Question: I am developing an accessible app. For this purpose it is important that all elements of the interface can obtain the focus correctly, so that they can be read by Talckback.
I build a 'PreferenceActivity' with a 'ListView' inside, like in this question <URL>
It works perfect in touch mode, but when I try to access to the 'ListView' with the Talckback activated (It's like I try to get Focused the 'ListView'), It doesn't work like I expected. I want the children of the list get the focus, not the entire list gets the focus.

I have an additional problem, the two 'ListViews' inside my 'PreferenceActivity' has scroll, and the scroll is not working right. Can I make the 'ListView' no scrollable?
Thanks
Code:
ListPreferences.java (Custom ListView)
'''
import com.battleship.R;
import android.content.Context;
import android.content.SharedPreferences;
import android.preference.Preference;
import android.util.AttributeSet;
import android.util.Log;
import android.view.LayoutInflater;
import android.view.View;
import android.view.ViewGroup;
import android.view.ViewGroup.OnHierarchyChangeListener;
import android.widget.ArrayAdapter;
import android.widget.LinearLayout;
import android.widget.ListView;
import android.widget.RadioButton;
import android.widget.RadioGroup;
import android.widget.RadioGroup.OnCheckedChangeListener;
import android.widget.Toast;
public class ListPreferences extends Preference implements
OnCheckedChangeListener, OnHierarchyChangeListener {
private ListView listView;
private View thisView;
private int listHeight = 0;
public ListPreferences(Context context) {
super(context);
}
public ListPreferences(Context context, AttributeSet attrs) {
super(context, attrs);
}
public ListPreferences(Context context, AttributeSet attrs, int defStyle) {
super(context, attrs, defStyle);
}
@Override
protected void onClick() {
super.onClick();
Toast t = Toast.makeText(getContext(), "HOLA!", 3);
t.show();
}
@Override
protected View onCreateView(ViewGroup parent) {
this.setLayoutResource(R.layout.listview_preference_layout);
thisView = super.onCreateView(parent);
listView = (ListView) thisView.findViewById(android.R.id.list);
listView.setOnHierarchyChangeListener(this);
String[] contentString = new String[3];
if (getKey().equals("theme")) {
contentString = new String[] {
(getContext().getString(R.string.settings_theme_default)),
(getContext().getString(R.string.settings_theme_black)),
(getContext().getString(R.string.settings_theme_white)) };
} else {
contentString = new String[] {
(getContext().getString(R.string.settings_font_big)),
(getContext().getString(R.string.settings_font_medium)),
(getContext().getString(R.string.settings_font_little)) };
}
ArrayAdapter<String> array = new ArrayAdapter<String>(getContext(),
android.R.layout.simple_list_item_single_choice,
android.R.id.text1, contentString);
listView.setAdapter(array);
listView.setChoiceMode(ListView.CHOICE_MODE_SINGLE);
listView.setFocusable(false);
listView.setDescendantFocusability(ViewGroup.FOCUS_AFTER_DESCENDANTS);
return thisView;
}
private void updatePreference(int intRadio) {
SharedPreferences.Editor editor = getEditor();
editor.putInt(getKey(), intRadio);
editor.commit();
}
@Override
public void onCheckedChanged(RadioGroup group, int checkedId) {
updatePreference(checkedId);
notifyChanged();
}
@Override
public void onChildViewAdded(View parent, View child) {
int childHeight = child.getMeasuredHeight();
if(childHeight > 0)
{
listHeight = listView.getAdapter().getCount() * childHeight;
thisView.setMinimumHeight(listHeight);
Log.i("LISTA","onChildViewAdded, done: "+listHeight+" "+childHeight);
}
}
public void onChildViewRemoved(View parent, View child) {
}
}
'''
preference.xml (xml of PreferenceActivity)
'''
<?xml version="1.0" encoding="utf-8"?>
<PreferenceScreen xmlns:android="http://schemas.android.com/apk/res/android" >
<PreferenceCategory
android:key="player_settings"
android:title="@string/settings_player_config" >
<EditTextPreference
android:defaultValue="@string/settings_player_default_name"
android:dialogMessage="@string/settings_player_summary"
android:dialogTitle="@string/settings_playersname"
android:key="player_name"
android:summary="@string/settings_player_summary"
android:title="@string/settings_playersname" />
</PreferenceCategory>
<PreferenceCategory
android:key="volume"
android:title="@string/settings_volume" >
<com.battleship.preferences.SeekBarPreferences
android:defaultValue="50"
android:key="volume"
android:title="@string/settings_volume" />
</PreferenceCategory>
<PreferenceCategory
android:key="shine"
android:title="@string/settings_shine" >
<com.battleship.preferences.SeekBarPreferences
android:defaultValue="50"
android:key="shine"
android:title="@string/settings_shine" />
</PreferenceCategory>
<PreferenceCategory
android:key="themeTitle"
android:title="@string/settings_group_themes" >
<com.battleship.preferences.ListPreferences android:key="theme" />
</PreferenceCategory>
<PreferenceCategory
android:key="fontsTitle"
android:title="@string/settings_group_font_size" >
<com.battleship.preferences.ListPreferences android:key="font" />
</PreferenceCategory>
</PreferenceScreen>
'''
SettingsActivity.java (PreferenceActivity)
'''
package com.battleship;
import com.battleship.R;
import android.os.Bundle;
import android.preference.PreferenceActivity;
import android.util.Log;
import android.view.MotionEvent;
import android.view.View;
public class SettingsActivity extends PreferenceActivity {
public void onCreate(Bundle savedInstanceState) {
super.onCreate(savedInstanceState);
addPreferencesFromResource(R.xml.preferences);
}
@Override
public View getCurrentFocus() {
Log.d("FOCO", "" + super.getCurrentFocus());
return super.getCurrentFocus();
}
@Override
public boolean onTrackballEvent(MotionEvent event) {
Log.d("TRACKBALL", "" + event);
return super.onTrackballEvent(event);
}
}
'''
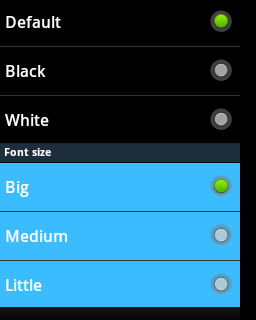
Answer: '''
import com.battleship.R;
import android.content.Context;
import android.content.SharedPreferences;
import android.preference.Preference;
import android.util.AttributeSet;
import android.util.Log;
import android.view.LayoutInflater;
import android.view.View;
import android.view.ViewGroup;
import android.view.ViewGroup.OnHierarchyChangeListener;
import android.widget.ArrayAdapter;
import android.widget.LinearLayout;
import android.widget.RadioButton;
import android.widget.RadioGroup;
import android.widget.RadioGroup.OnCheckedChangeListener;
import android.widget.Toast;
public class ListPreferences extends PreferenceCategory implements OnPreferenceClickListener, OnPreferenceChangeListener{
private final String TAG = getClass().getSimpleName();
private final Context mContext;
private PreferenceScreen parentScreen;
private View thisView;
public FilterPreferenceCategory(Context context) {
super(context);
mContext = context;
}
public FilterPreferenceCategory(Context context, PreferenceScreen preferenceScreen) {
super(context);
mContext = context;
parentScreen = preferenceScreen;
}
@Override
protected View onCreateView(ViewGroup parent) {
this.setLayoutResource(R.layout.rb_group_layout);
Log.i(TAG, "onCreateView");
if(thisView == null)
{
thisView = super.onCreateView(parent);
RadioGroup radioGroup = (RadioGroup) thisView.findViewById(R.id.radioGroup);
final String[] contentString = getKey().equals("theme") ? mContext.getResources().getStringArray(R.array.theme_stuff) : mContext.getResources().getStringArray(R.array.font_stuff);
int i;
for(i = 0; i < contentString.length; i++)
{
RadioButton radioButton = new RadioButton(mContext);
radioButton.layout(0, 0, 0, 0);
radioButton.setFocusable(true);
radioButton.setFocusableInTouchMode(true);
radioButton.setOnClickListener(this);
radioButton.setText(contentString[i]);
radioGroup.addView(radioButton);
}
}
return thisView;
}
public boolean onPreferenceChange(Preference preference, Object newValue) {
Log.i(TAG, "onPreferenceChange");
return false;
}
public boolean onPreferenceClick(Preference preference) {
Log.i(TAG,"onPreferenceClick");
return false;
}
@Override
protected void onAttachedToActivity() {
Log.i(TAG,"onAttachedToActivity");
super.onAttachedToActivity();
}
public void onClick(View v) {
v.requestFocus();
v.requestFocusFromTouch();
}
}
'''
res/layout/rb_group_layout.xml:
'''
<?xml version="1.0" encoding="utf-8"?>
<LinearLayout xmlns:android="http://schemas.android.com/apk/res/android"
android:layout_width="match_parent"
android:layout_height="wrap_content"
android:orientation="vertical"
android:padding="10dp"
android:background="#000000"
android:weightSum="2"
>
<LinearLayout
android:layout_weight="1"
android:layout_width="wrap_content"
android:layout_height="fill_parent"
android:layout_gravity="top"
android:orientation="vertical"
android:gravity="center"
android:paddingRight="10dp" >
<TextView
android:id="@android:id/summary"
style="@android:style/TextAppearance.Medium"
android:layout_width="wrap_content"
android:layout_height="wrap_content"
android:layout_gravity="center_vertical"
android:paddingBottom="5dp"
/>
<TextView
android:id="@android:id/summary"
style="@android:style/TextAppearance.Small"
android:layout_width="wrap_content"
android:layout_height="wrap_content"
android:layout_gravity="center_vertical" />
</LinearLayout>
<RadioGroup
android:id="@+id/radioGroup"
android:layout_weight="1"
android:layout_width="match_parent"
android:layout_height="fill_parent"
>
</RadioGroup>
</LinearLayout>
'''
res/values/arrays.xml:
'''
<?xml version="1.0" encoding="utf-8"?>
<resources>
<string-array name="theme_stuff">
<item>@string/settings_theme_default</item>
<item>@string/settings_theme_black</item>
<item>@string/settings_theme_white</item>
</string-array>
<string-array name="font_stuff">
<item>@string/settings_font_big</item>
<item>@string/settings_font_medium</item>
<item>@string/settings_font_little</item>
</string-array>
</resources>
'''